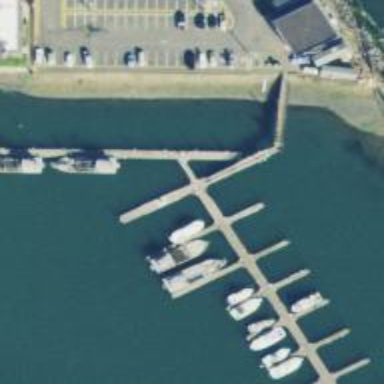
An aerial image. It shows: Pier with mooring facilities.